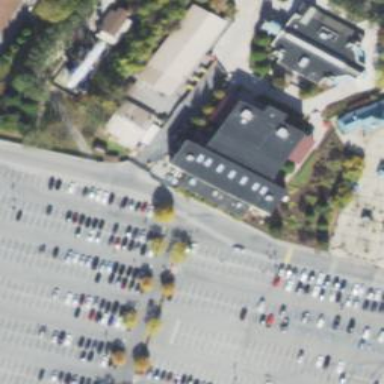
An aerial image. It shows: Theatre building.